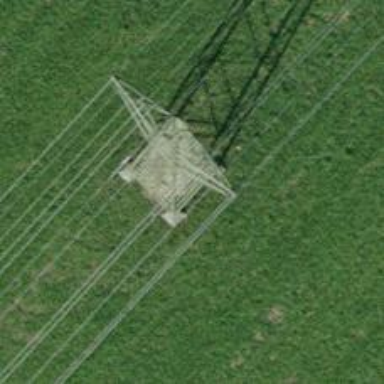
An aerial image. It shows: Power tower.